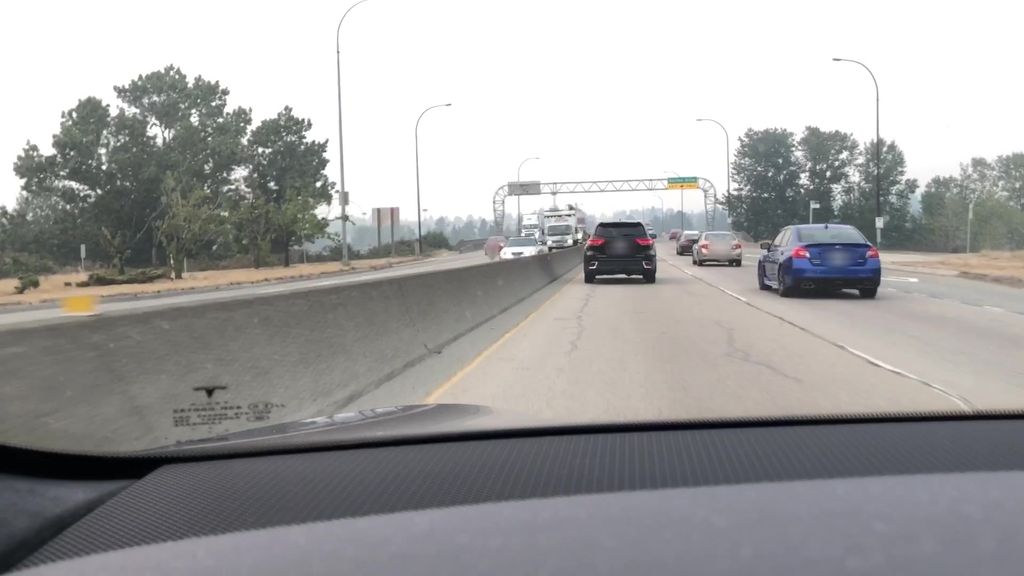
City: vancouver